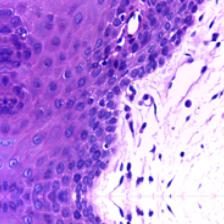
Diagnosis: Normal